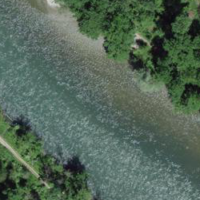
EUNIS habitat code: 15
Species observed at this site:
Tussilago farfara
Hedera helix
Prunus padus